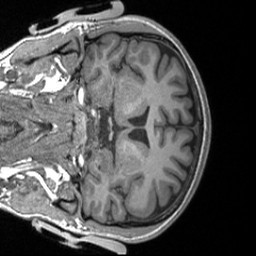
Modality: T1w
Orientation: coronal